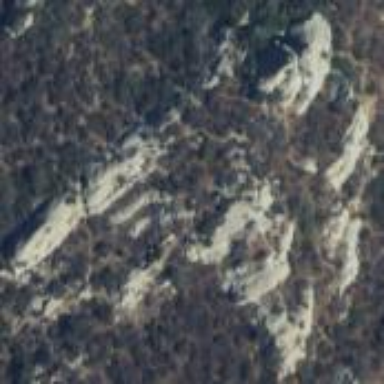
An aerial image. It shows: Landscape dominated by bare rock.